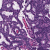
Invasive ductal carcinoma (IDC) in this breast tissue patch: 1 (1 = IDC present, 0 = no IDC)